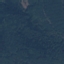
Label: Forest